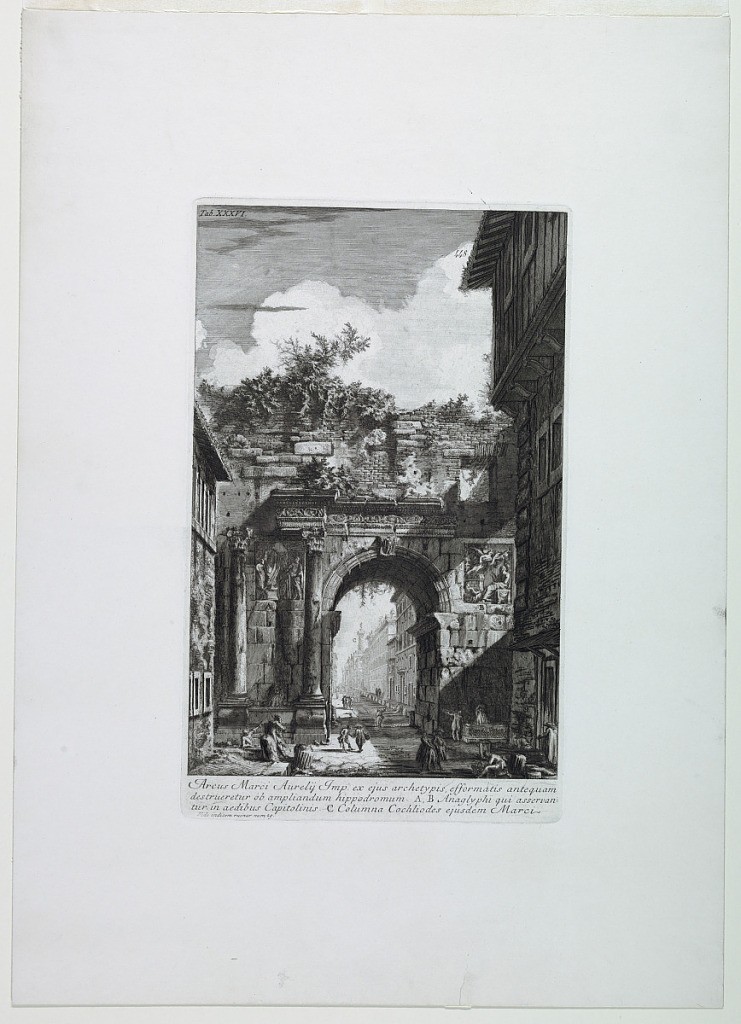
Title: The Arch of Marcus Aurelius
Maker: Giovanni Battista Piranesi, Italian, 1720–1778
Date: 1762
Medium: Etching
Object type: Print
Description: Vertical rectangle. The arch is seen, partially in ruins, spanning a city street (the Corso, Rome). Below, the inscription: "ARCUS MARCI AURELIT IMP. EX EJUS ARCHETYPIS, EFFORMATIS ANTE QUAM / DESTRUERETUR OB AMPLIANDUM HIPPODROMUM . A, B. ANAGLYPHI QUI ASSERVAN -/ TUR IN AEDIBUS CAPITOLINIS. C. COLUMNA COCHLIODES EJUSDEM MARCI". Published in "Il Campo Marsio dell'antica Roma", pl. 36 (See 1956-15-1). Calcographia Nazionale reprint.